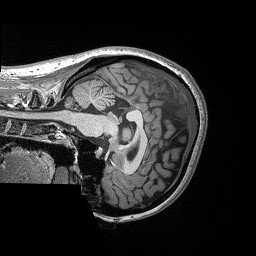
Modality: T1w
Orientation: sagittal
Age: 25
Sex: female